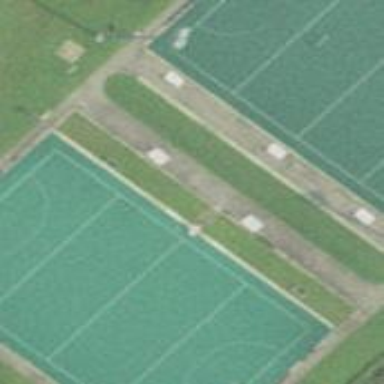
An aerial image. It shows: Sports centre specializing in field hockey.